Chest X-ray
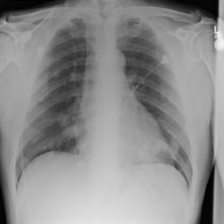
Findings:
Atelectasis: negative
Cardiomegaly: negative
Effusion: negative
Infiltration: negative
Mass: negative
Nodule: negative
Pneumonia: negative
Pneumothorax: negative
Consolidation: negative
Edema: negative
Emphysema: negative
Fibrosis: negative
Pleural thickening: negative
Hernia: negative